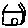
Label: house